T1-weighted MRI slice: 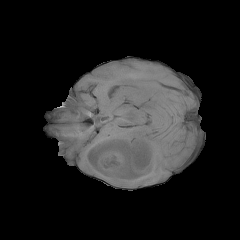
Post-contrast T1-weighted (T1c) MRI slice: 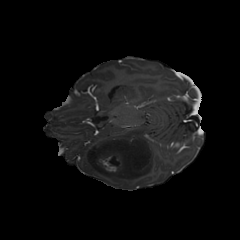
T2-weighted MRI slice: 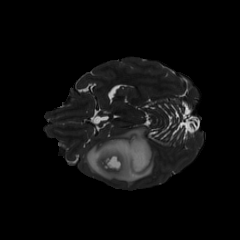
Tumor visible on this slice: yes